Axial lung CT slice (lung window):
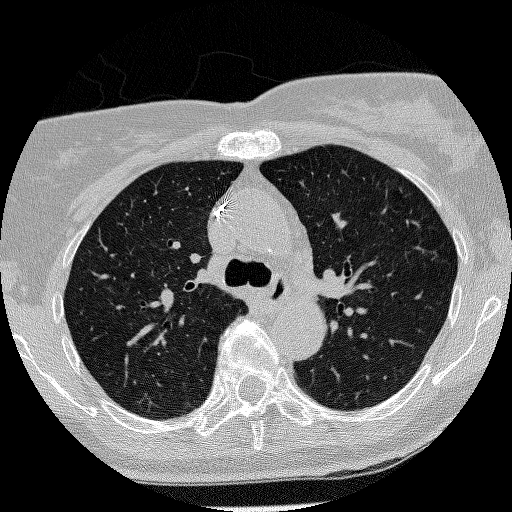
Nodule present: no